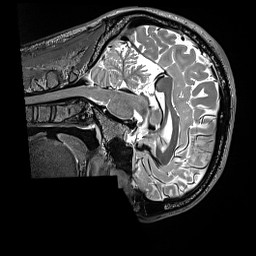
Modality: T2w
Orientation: sagittal
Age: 36
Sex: male
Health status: ill
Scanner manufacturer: siemens
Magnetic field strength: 3 T
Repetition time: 3.2 s
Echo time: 0.564 s